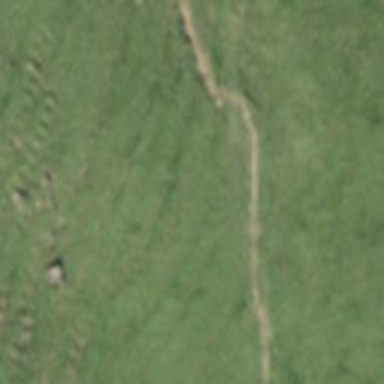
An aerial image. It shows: Path.